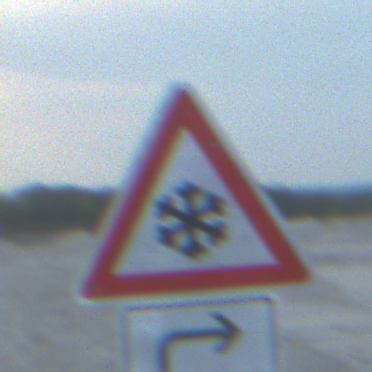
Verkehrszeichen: SchneeOderEisglaette
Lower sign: RichtungsangabeDurchPfeile5
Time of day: SunriseSunset
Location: Outdoor (Beach)
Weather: PartlyCloudy
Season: NotSpecified
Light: Natural